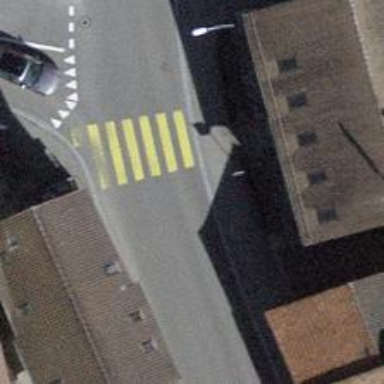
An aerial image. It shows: Marked road crossing.